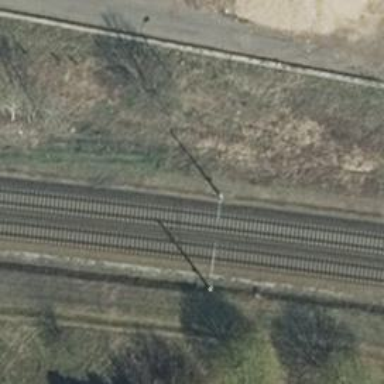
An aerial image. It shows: Milestone along the railway track with catenary mast.